Aerial crown-view tile of a tropical tree (Barro Colorado Island, Panama), acquired 20241014:
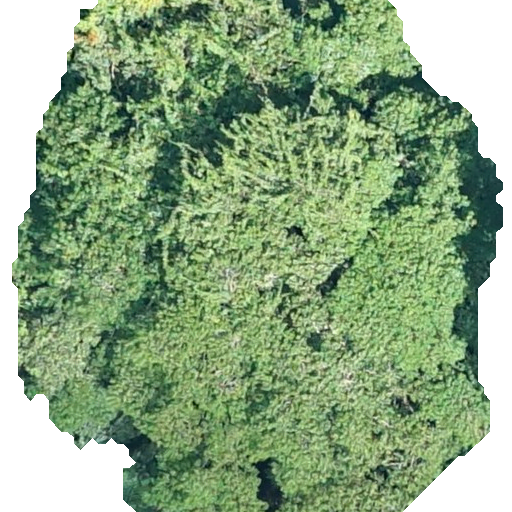
Species: Hura crepitans
GBIF accepted scientific name: Hura crepitans
Crown area: 341.485 m²